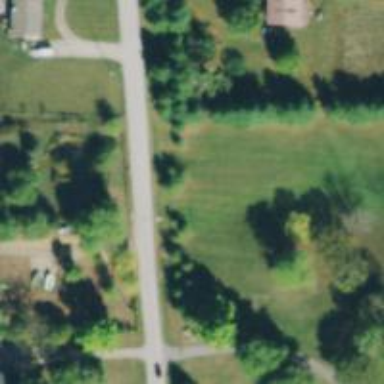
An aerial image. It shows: Driveway leading to service road.